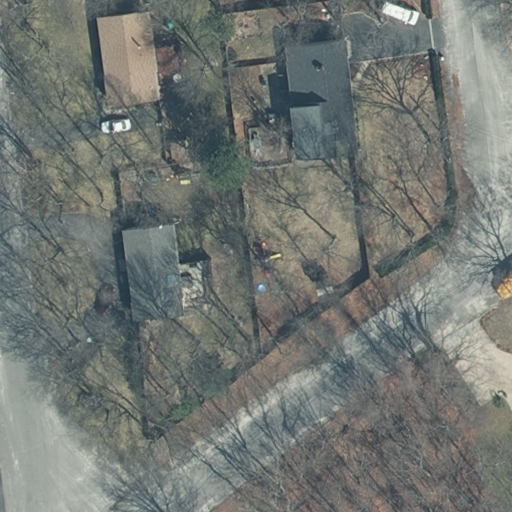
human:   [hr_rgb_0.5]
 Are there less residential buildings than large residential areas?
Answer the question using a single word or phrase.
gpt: no

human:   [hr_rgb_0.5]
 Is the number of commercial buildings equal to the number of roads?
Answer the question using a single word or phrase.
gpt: no

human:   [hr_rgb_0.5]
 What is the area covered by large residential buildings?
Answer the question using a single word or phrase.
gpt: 0m2

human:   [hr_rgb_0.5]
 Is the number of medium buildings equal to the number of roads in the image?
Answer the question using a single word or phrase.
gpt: yes

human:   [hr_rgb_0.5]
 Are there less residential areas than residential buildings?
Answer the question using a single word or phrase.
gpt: yes

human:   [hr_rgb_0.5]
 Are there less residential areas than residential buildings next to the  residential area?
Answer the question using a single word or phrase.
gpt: yes

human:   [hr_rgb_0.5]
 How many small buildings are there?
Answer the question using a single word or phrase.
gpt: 0

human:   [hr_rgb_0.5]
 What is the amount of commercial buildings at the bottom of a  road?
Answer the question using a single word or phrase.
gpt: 0

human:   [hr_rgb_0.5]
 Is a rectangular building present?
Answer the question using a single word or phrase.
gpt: yes

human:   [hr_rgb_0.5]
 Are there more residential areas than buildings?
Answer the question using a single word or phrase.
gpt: no

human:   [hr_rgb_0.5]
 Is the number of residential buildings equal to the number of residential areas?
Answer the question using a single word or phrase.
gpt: no

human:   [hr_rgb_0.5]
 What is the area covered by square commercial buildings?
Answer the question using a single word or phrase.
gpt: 0m2

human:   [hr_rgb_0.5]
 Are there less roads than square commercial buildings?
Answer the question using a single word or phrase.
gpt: no

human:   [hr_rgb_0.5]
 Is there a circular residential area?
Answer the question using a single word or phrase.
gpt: no

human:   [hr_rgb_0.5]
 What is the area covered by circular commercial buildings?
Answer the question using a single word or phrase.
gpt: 0m2

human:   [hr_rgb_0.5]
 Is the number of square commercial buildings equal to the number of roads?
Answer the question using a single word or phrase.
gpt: no

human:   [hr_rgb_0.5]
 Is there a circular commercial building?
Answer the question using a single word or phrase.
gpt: no

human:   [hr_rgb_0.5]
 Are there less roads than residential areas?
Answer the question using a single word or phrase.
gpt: no

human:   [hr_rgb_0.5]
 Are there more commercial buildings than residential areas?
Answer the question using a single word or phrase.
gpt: no

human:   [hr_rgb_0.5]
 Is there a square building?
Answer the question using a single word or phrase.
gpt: no

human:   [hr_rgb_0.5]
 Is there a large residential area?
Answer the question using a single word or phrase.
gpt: yes

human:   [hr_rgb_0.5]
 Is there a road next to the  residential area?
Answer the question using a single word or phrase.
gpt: yes

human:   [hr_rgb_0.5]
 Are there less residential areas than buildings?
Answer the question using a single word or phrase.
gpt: yes

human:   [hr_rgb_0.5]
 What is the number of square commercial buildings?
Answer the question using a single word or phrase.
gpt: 0

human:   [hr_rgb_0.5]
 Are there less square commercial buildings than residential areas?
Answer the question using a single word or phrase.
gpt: yes

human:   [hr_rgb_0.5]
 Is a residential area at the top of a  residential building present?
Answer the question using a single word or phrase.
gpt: yes

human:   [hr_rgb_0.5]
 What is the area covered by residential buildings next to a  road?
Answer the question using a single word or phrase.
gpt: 745m2

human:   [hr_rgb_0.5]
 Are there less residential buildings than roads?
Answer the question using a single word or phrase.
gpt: no

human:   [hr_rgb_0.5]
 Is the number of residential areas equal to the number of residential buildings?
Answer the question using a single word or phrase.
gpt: no

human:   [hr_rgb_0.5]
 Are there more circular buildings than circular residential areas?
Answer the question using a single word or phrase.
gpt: no

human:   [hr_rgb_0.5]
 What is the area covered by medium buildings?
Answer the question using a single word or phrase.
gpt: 745m2

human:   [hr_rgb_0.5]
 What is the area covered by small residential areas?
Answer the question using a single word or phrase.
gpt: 0m2

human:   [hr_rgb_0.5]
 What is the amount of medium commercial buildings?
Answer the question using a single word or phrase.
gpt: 0

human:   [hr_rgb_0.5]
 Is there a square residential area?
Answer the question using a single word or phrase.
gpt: no

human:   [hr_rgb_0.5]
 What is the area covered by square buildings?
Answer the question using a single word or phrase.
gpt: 0m2

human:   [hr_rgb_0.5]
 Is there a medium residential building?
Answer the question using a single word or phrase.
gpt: yes